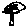
Label: tree